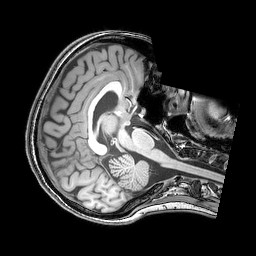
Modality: T1w
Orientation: axial
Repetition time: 0.00828 s
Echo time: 0.00388 s